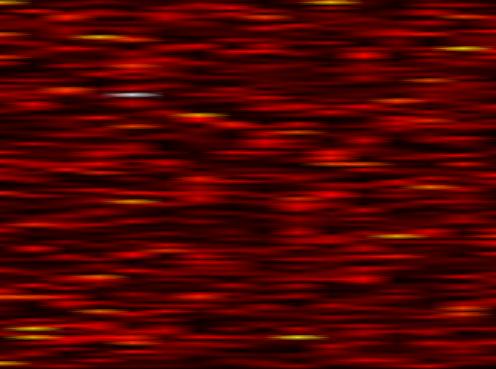
Label: WOLA